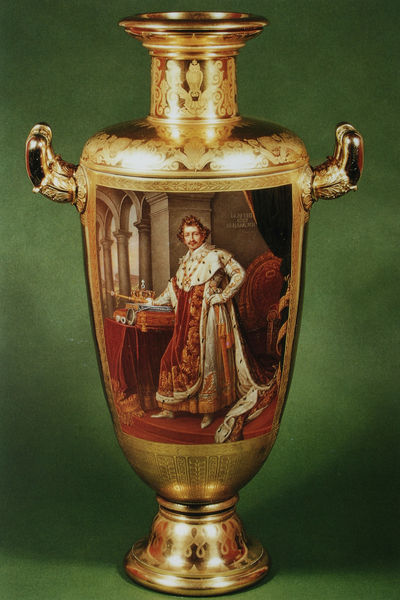
Titel: Prunkvase mit Bildnis Ludwig I.
Künstler: Friedrich von Gärtner
Institution: (Privatbesitz)
Schlagwörter: fuß, gemälde, hand, mann, schatten, umhang, weiß, grün, frankreich, handschuhe, hintergrund, licht, stuhl, säule, säulen, tisch, rot, malerei, ornament, alt, wand, arm, hermelin, kragen, mensch, pelz, samt, sockel, bild, hals, vorhang, gold, haare, kelch, mantel, pose, sessel, stoff, stoffe, krone, locken, rund, amphore, henkel, krug, vase, bogen, kette, mauer, hof, könig, thron, glanz, ornamente, verzierung, bett, robe, bauch, foto, bögen, griff, gefäß, gestützt, porzellan, bayern, schwert, herrscher, nerz, geschenk, schuh, lorbeer, pracht, fürst, gravur, arkaden, intarsien, kunstgewerbe, fries, griffe, öffnung, eckpfeiler, hüfte, zierde, pokal, empire, prunk, purpur, ludwig, ornat, zepter, szepter, purpurrot, vasenmalerei, dekadent, ludwig i., mächtig, schmied, schmiedekunst, ziergegenstand, stühl, tanzschritt, prunkvase, tanzmeister, koenig; hermelinmantel, herrscherdarstellung, reichtsapfel, hermine, gggold, verzieherung